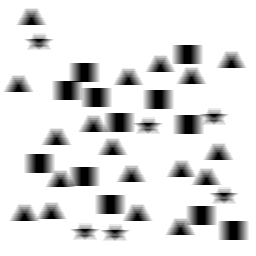
Squares: 12
Triangles: 18
Stars: 6
Total shapes: 36